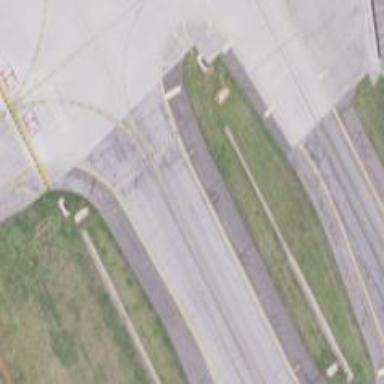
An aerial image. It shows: Asphalt taxiway in the airport.